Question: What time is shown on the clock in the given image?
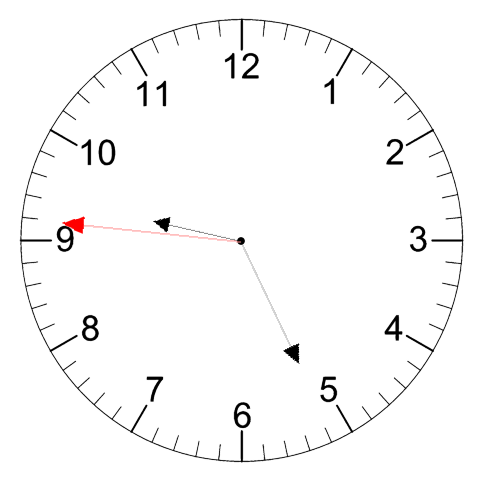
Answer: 09:25:46